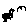
Label: bird